Question: I've been following this <URL> in everything to create a 'UIWindow' on top of the 'statusBar'.
My 'UIWindow' gets displayed on top of the 'statusBar' and all is fine, but the actual view of the app (the one with the button) doesn't respond to my actions:

I'm using Storyboards and iOS6.
Here's my code for creating a 'statusBar' overlay:
'''
- (void)viewDidAppear:(BOOL)animated {
UIWindow *overlayWindow = [[ACStatusBarOverlayWindow alloc] initWithFrame:CGRectZero];
AppDelegate *app = [[UIApplication sharedApplication] delegate];
overlayWindow.rootViewController = app.window.rootViewController;
app.window = overlayWindow;
[overlayWindow makeKeyAndVisible];
}
'''
The view under the 'statusBar' does not respond and I can't tap on the 'UIButton'. Is it possible to somehow make the UIWindow with the interface of my app accept the touches ignoring the 'ACStatusBarOverlayWindow'? How can that be done?
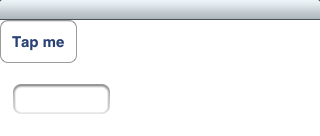
Answer: Usually if a button does not respond to a touch it's because the button is outside of the bounds of it's parent's UIView.
Your code does not seem to be the appropriate approach to the problem you're trying to solve. If you just need your window to have a status bar, or you just need to add a button to you current view, the way you're doing it is probably incorrect.
Personally I've never seen anyone instantiate a UIWindow in a viewDidAppear, since the app comes with it's own UIWindow. You should be using a UIView and adding your overlay to it.
As a side note if you were to do it the way you're attempting to, then your window would at least need a frame. So initWithFrame:CGRectZero would be initWithFrame:CGRectMake(0,0,320,480) or something along those lines.
A better way to approach the problem is to instantiate a UIViewController and set it as your rootViewController. Or simply add your button to the current viewController's view.
'''
- (void)viewDidLoad {
UIButton *button = [UIButton buttonWithType:UIButtonTypeRoundedRect];
[button addTarget:self
action:@selector(myMethod:)
forControlEvents:UIControlEventTouchUpInside];
[button setTitle:@"Tap Me" forState:UIControlStateNormal];
[button sizeToFit];
[self.view addSubview:button];
}
'''